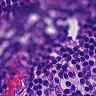
Metastatic tissue present: no